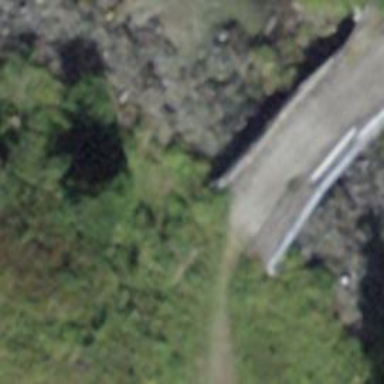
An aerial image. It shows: Advanced black Nordic track on bridge.